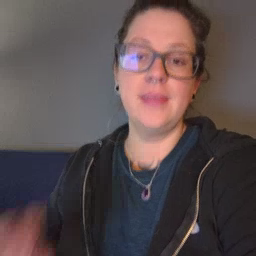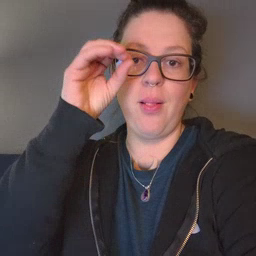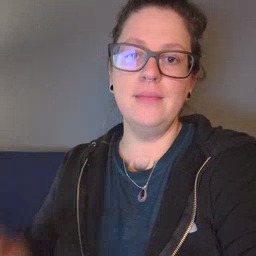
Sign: owl